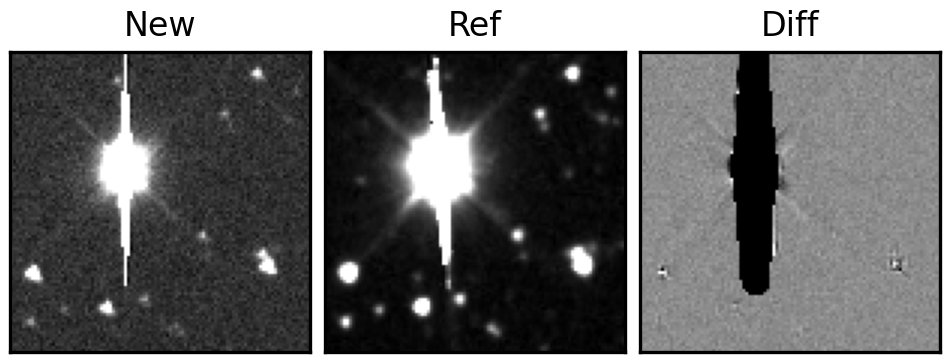
Label: bogus